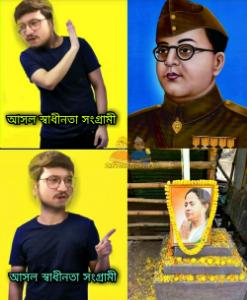
Text: আসল স্বাধীনতা সংগ্রামী আসল স্বাধীনতা সংগ্রামী
Label: Hate
Hate category: Political
Targeted group: Organization